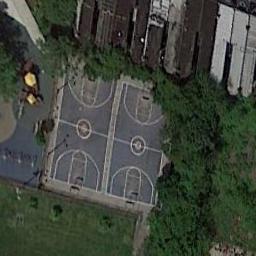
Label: basketball_court